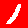
Digit: 1